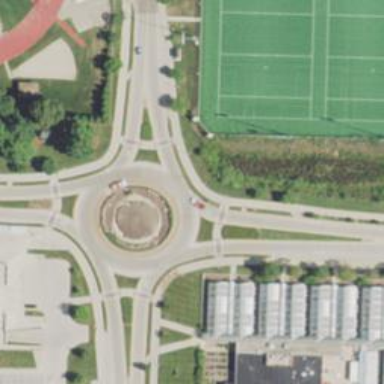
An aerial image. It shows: Tertiary road leading to roundabout.